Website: apple
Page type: customer-info-address
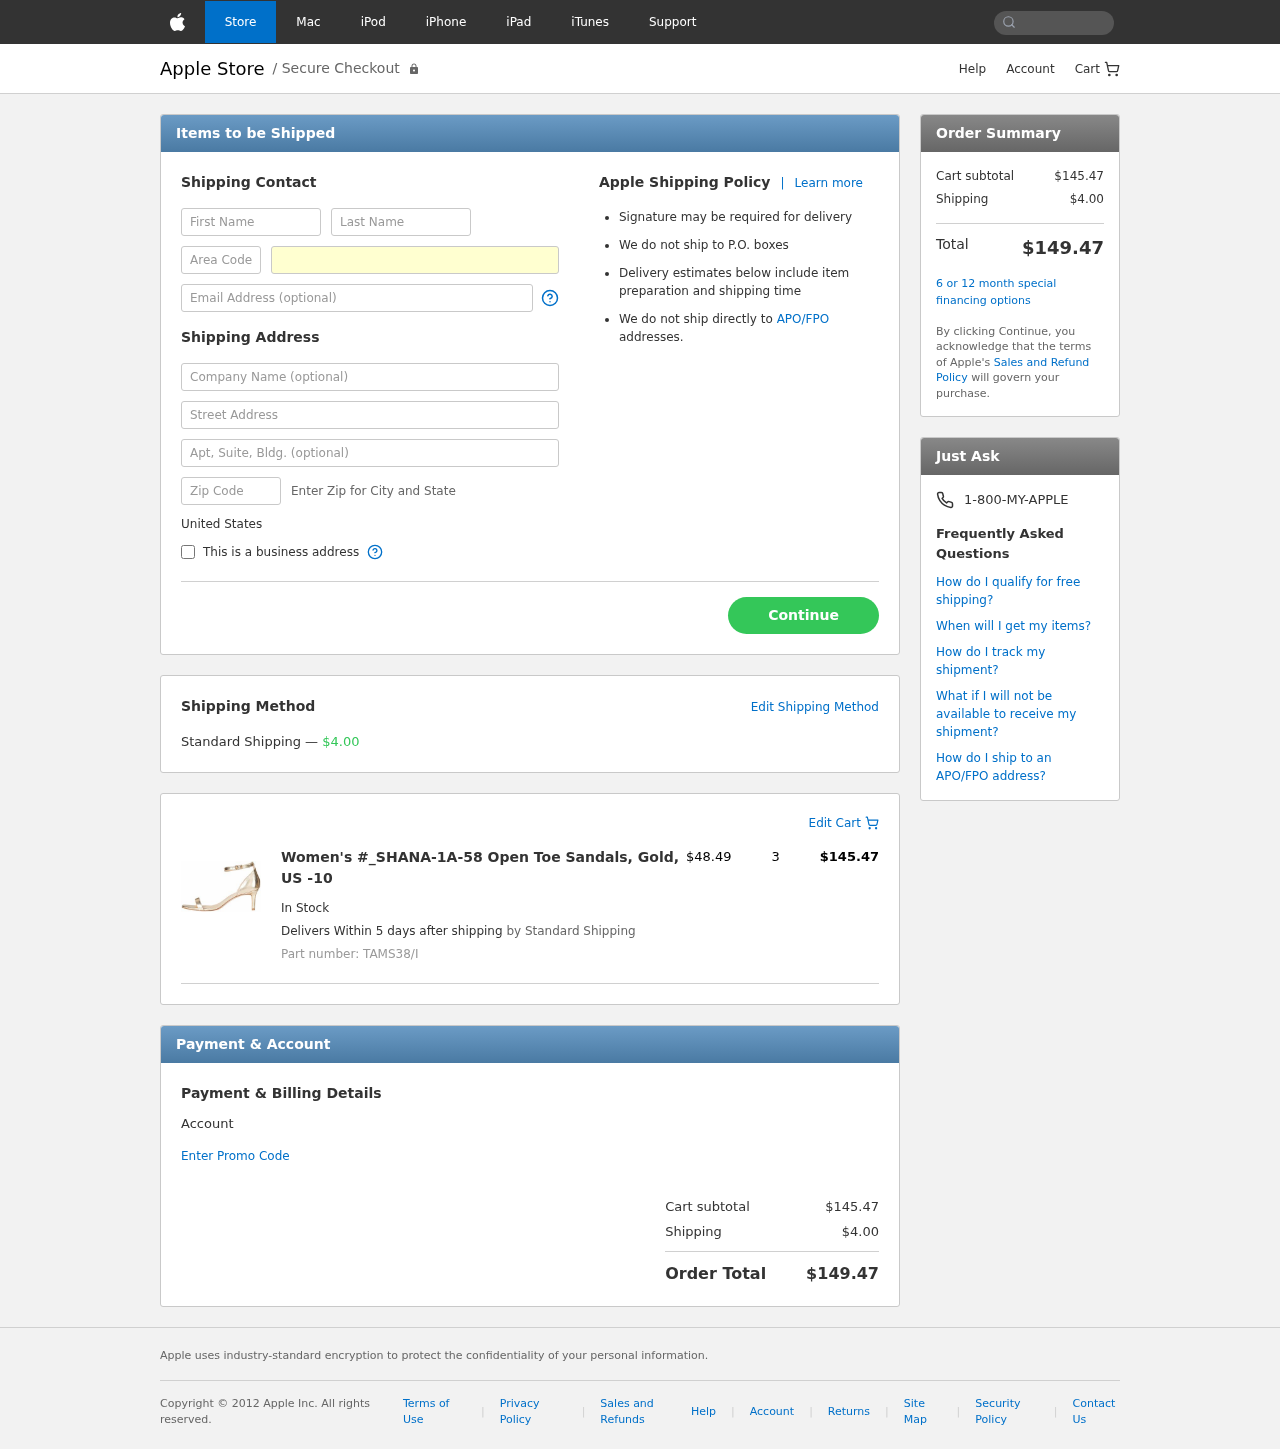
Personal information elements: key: PII_COUNTRY
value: United States
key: PII_FIRSTNAME
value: Renee
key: PII_LASTNAME
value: Mejia
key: PII_PHONE_AREA
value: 278
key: PII_PHONE_LINE
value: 7927
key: PII_EMAIL
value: reneemejia@gmail.com
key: PII_STREET
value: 978 Mary Brooks Suite 378
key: PII_STREET2
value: Suite 094
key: PII_POSTCODE
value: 64190
Product elements: key: PRODUCT1_NAME
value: Women's #_SHANA-1A-58 Open Toe Sandals, Gold, US -10
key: PRODUCT1_PRICE
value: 48.49
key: PRODUCT1_QUANTITY
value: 3
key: PRODUCT1_SKU
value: TAMS38/I
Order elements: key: ORDER_SHIPPING_COST
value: $4.00
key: ORDER_ITEM_TOTAL
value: $145.47
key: ORDER_SUBTOTAL
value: $145.47
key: ORDER_TOTAL
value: $149.47